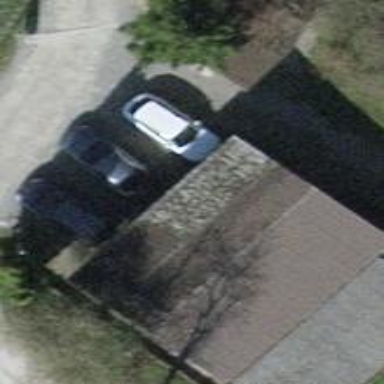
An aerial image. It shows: Shed.